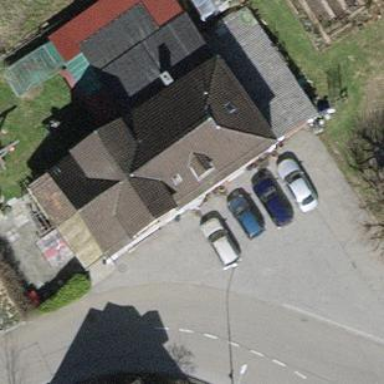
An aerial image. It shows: Restaurant.